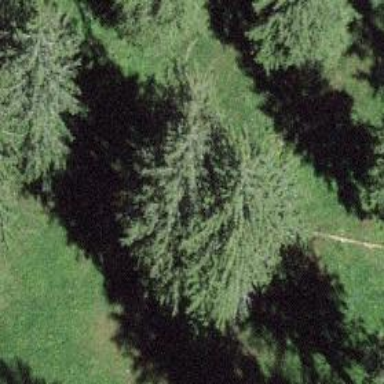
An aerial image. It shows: Single tag "natural: tree."